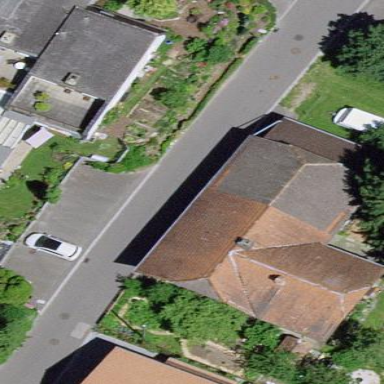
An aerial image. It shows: Farm building.